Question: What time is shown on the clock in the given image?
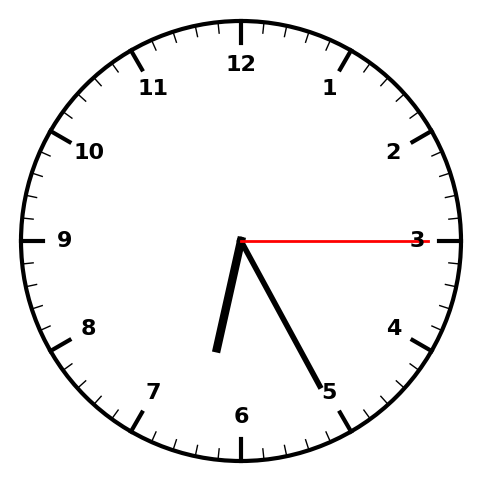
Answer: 06:25:15